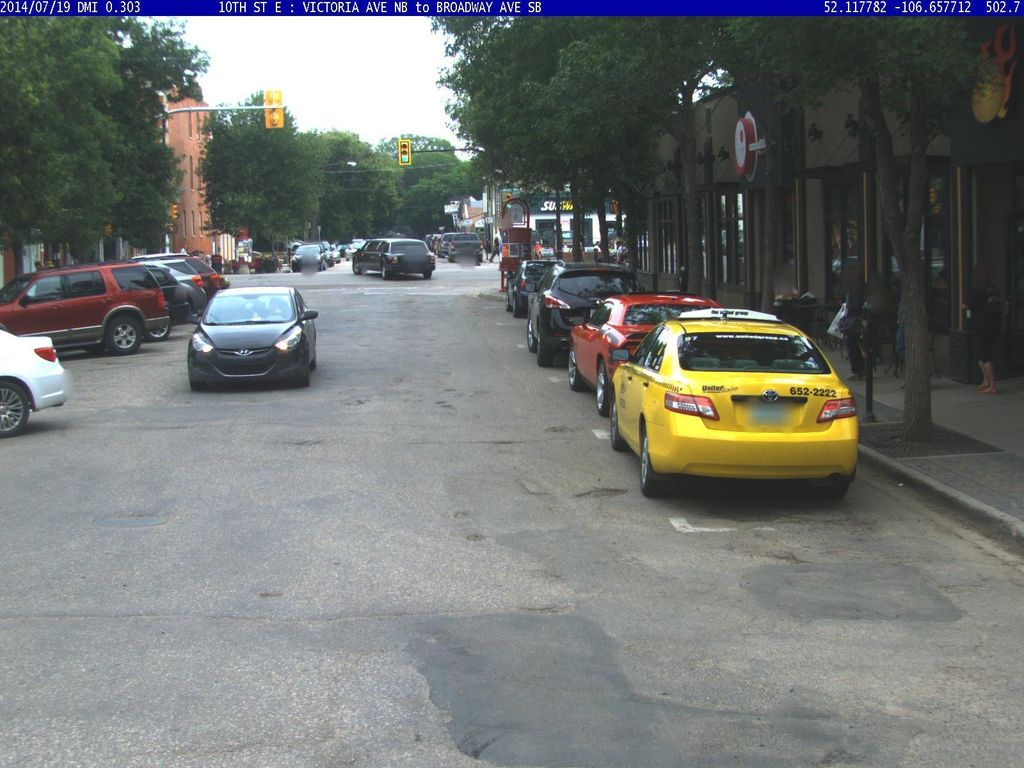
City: saskatoon